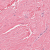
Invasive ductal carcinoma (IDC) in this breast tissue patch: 0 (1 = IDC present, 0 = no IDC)